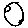
Label: moon